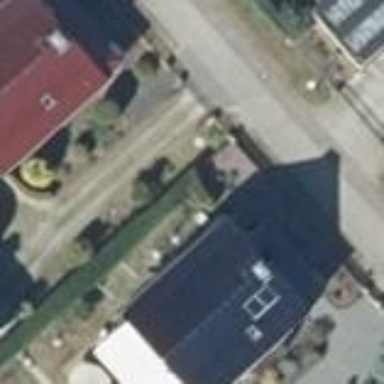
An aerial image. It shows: Building with gabled roof in black color. The roof orientation is along the building length.